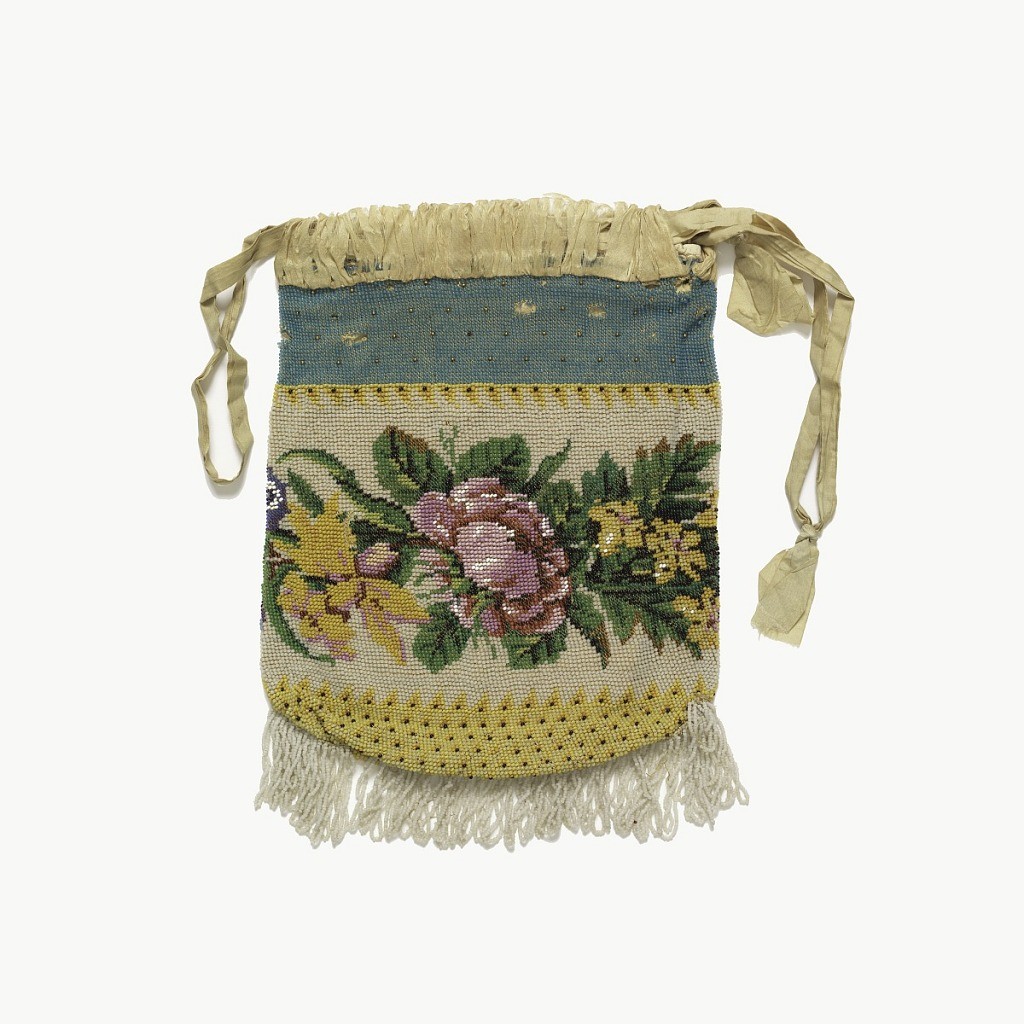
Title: Bag
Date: mid-19th century
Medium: glass beads, silk, kid Technique: beaded knitting
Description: Knitted bag with colored glass beads in design of a band of flowers on a white ground, with a band of blue above and yellow below. Silk ribbon at top for closing; bead fringe at bottom; kid lining.